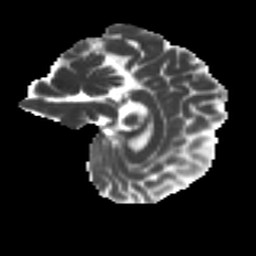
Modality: MD
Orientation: sagittal
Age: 54
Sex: female
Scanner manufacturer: ge
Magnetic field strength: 3 T
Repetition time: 7.8 s
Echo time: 0.0606 s